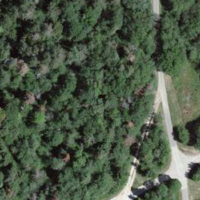
EUNIS habitat code: 44
Species observed at this site:
Primula veris